Question:
This might be a very basic question; believe me I found very hard to find the answer to this question on the internet. I have 3 HTML pages stored in my server (Tomcat locally) & i want to open these HTML pages on a button click. Any help would be highly appreciated.
Here is my code,
'''
<!DOCTYPE html>
<html>
<head>
<meta charset="ISO-8859-1">
<title>Online Student Portal</title>
</head>
<body>
<form action="">
<h2>Select Your Choice..</h2>
<input type="button" value="Add Students">
<input type="button" value="Add Courses">
<input type="button" value="Student Payments">
</form>
</body>
</html>
'''
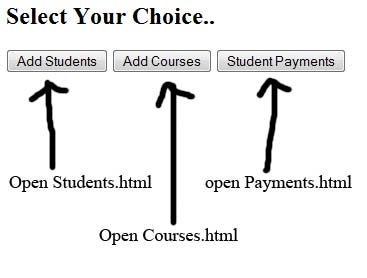
Answer: Try this:-
'''
<!DOCTYPE html>
<html>
<head>
<meta charset="ISO-8859-1">
<title>Online Student Portal</title>
</head>
<body>
<form action="">
<input type="button" value="Add Students" onclick="window.location.href='Students.html';"/>
<input type="button" value="Add Courses" onclick="window.location.href='Courses.html';"/>
<input type="button" value="Student Payments" onclick="window.location.href='Payment.html';"/>
</form>
</body>
</html>
'''